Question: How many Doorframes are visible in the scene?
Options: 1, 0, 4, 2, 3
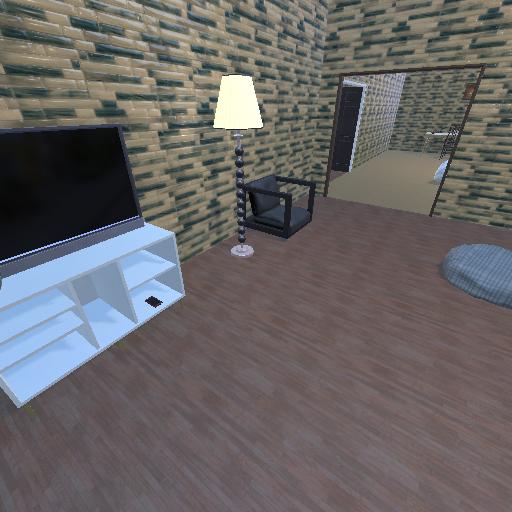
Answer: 1